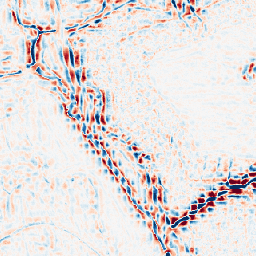
Category: wavelet
Decomposition family: wavelet_reverse_biorthogonal
Decomposition parameters: wavelet: rbio5.5
level: 3
Upsampling method: nearest
Upsampling parameters: scale: 4
Upsampling scale: 4